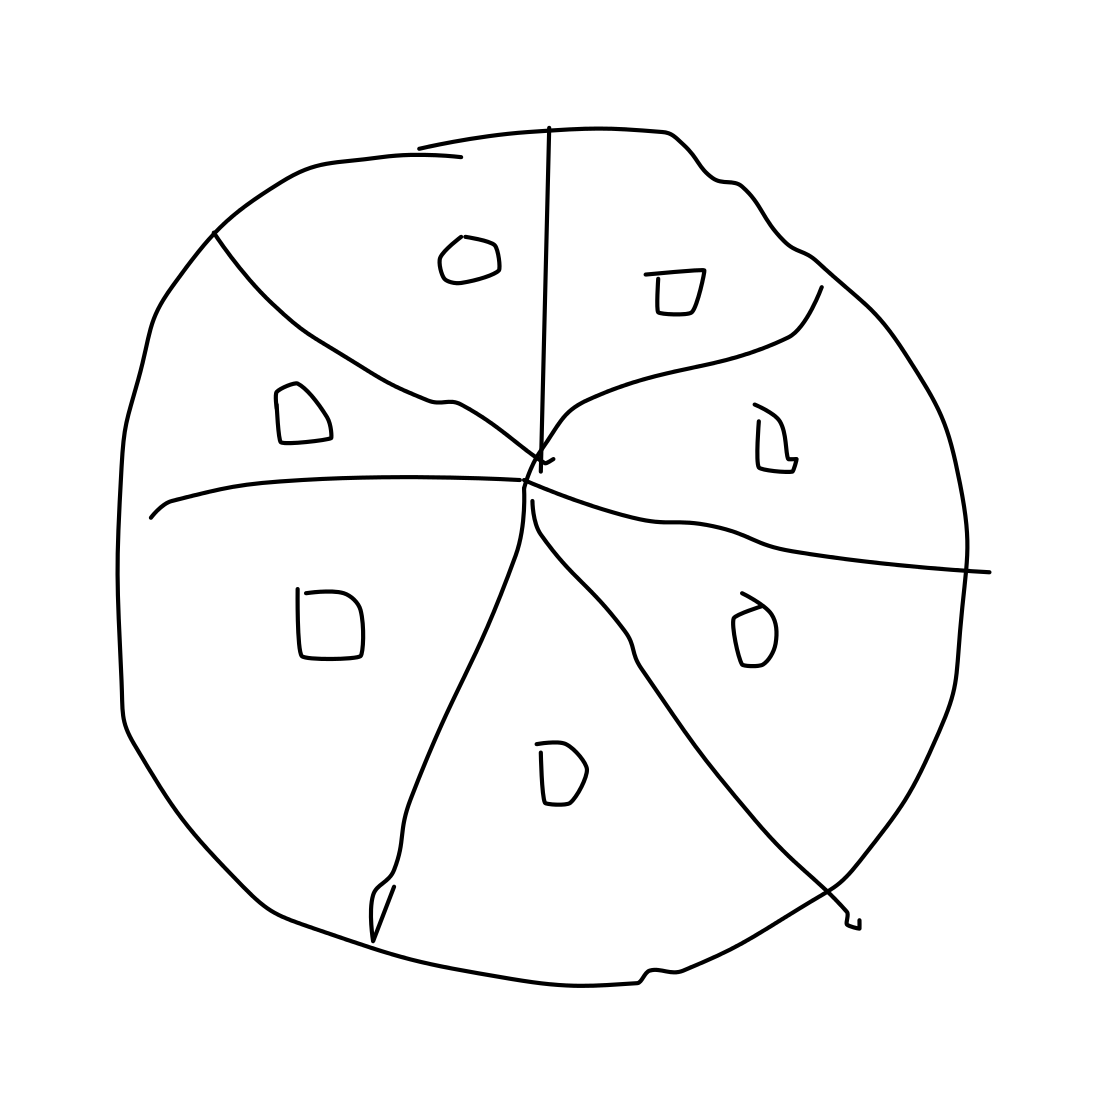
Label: pizza